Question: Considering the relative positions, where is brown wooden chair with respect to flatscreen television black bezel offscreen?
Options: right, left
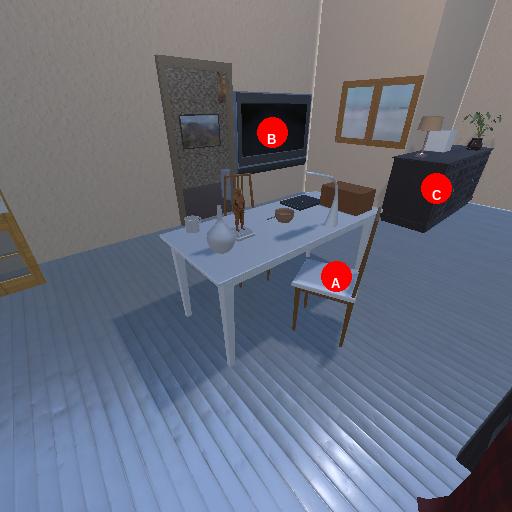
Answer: right